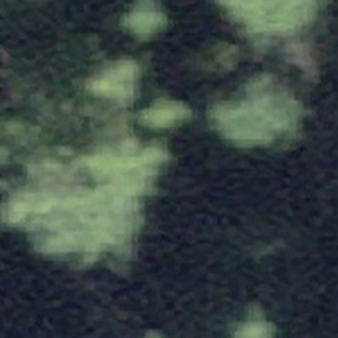
Label: other